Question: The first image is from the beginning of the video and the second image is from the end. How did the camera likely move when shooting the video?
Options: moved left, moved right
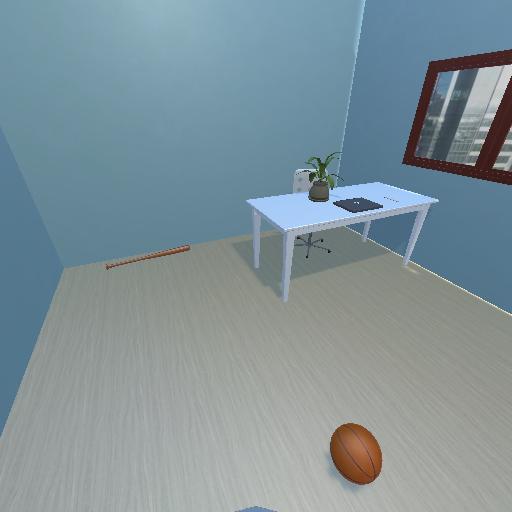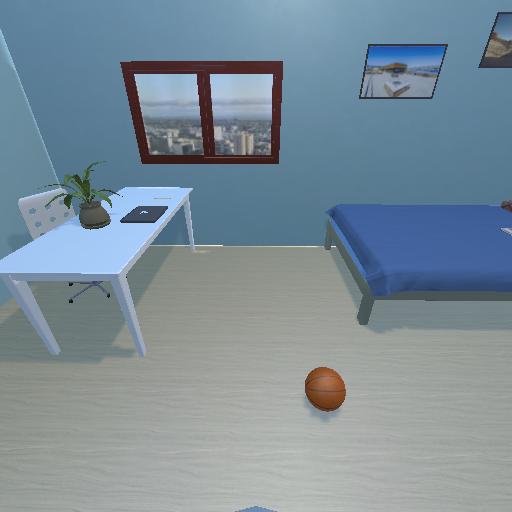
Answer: moved left